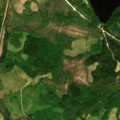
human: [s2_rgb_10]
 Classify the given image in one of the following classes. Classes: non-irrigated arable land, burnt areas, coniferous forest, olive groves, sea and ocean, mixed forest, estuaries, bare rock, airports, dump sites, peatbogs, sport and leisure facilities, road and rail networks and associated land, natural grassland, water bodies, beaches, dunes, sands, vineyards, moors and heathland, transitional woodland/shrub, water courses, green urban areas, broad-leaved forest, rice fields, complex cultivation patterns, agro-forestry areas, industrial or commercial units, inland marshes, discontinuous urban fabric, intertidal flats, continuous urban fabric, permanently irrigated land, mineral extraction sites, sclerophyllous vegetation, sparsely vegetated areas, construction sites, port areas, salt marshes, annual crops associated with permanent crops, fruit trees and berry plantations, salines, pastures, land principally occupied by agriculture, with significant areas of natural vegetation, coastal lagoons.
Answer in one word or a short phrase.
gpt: broad-leaved forest, coniferous forest, mixed forest, transitional woodland/shrub, water bodies